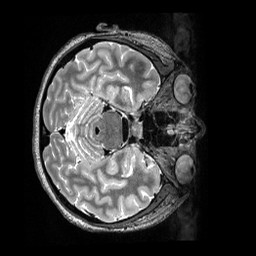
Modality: T2w
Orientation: axial
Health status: healthy
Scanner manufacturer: siemens
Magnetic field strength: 3 T
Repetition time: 3.2 s
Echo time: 0.565 s